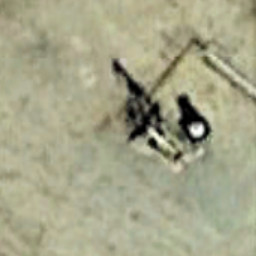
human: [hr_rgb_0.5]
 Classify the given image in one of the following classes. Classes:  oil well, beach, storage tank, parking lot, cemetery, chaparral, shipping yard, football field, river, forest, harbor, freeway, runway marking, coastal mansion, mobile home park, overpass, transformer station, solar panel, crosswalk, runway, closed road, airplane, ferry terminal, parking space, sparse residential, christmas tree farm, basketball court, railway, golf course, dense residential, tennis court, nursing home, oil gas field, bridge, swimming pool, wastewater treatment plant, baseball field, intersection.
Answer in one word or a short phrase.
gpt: oil well